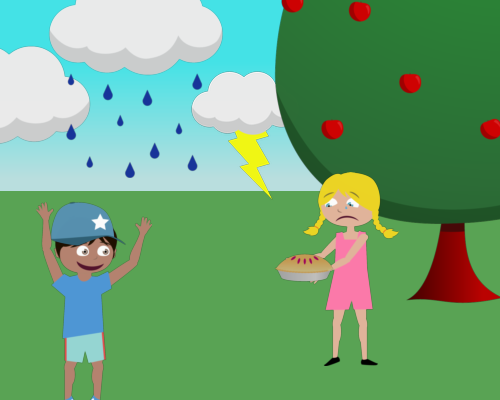
the very left is a cloud then a rain cloud and a thunder cloud to the right of that there is a large apple tree to the very right to the left is a cheating boy with a baseball cap and a sad girl holding a pie on the other side